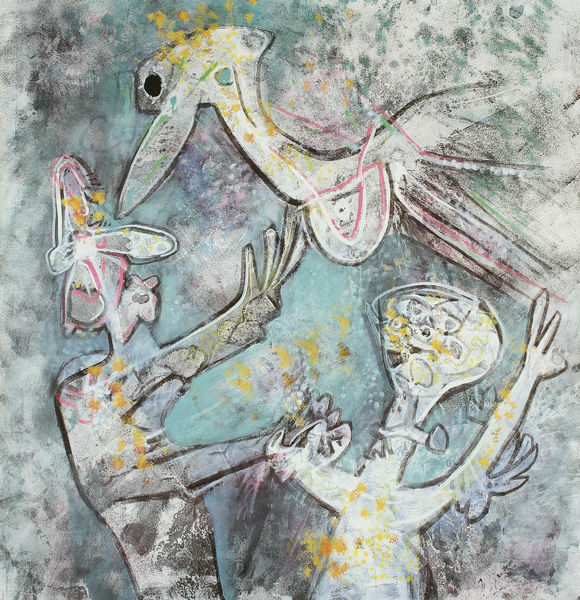
Titel: L'œuf du sein, Das Ei des Schlosses
Künstler: Roberto Matta
Standort: Paris
Institution: Privatsammlung
Schlagwörter: blau, flügel, hand, himmel, kampf, kopf, mann, vogel, weiß, wolken, gelb, grün, menschen, bunt, frau, grau, hut, hüte, köpfe, mund, männer, profil, schwarz, türkis, rot, wolke, beige, tanz, gesichter, arme, augen, gesicht, hals, hände, eltern, tanzen, rosa, schnabel, abstrakt, modern, linien, weis, figuren, freude, striche, linie, schweben, clown, heiter, pelikan, tasche, singen, fröhlich, reigen, anfassen, storch, matta